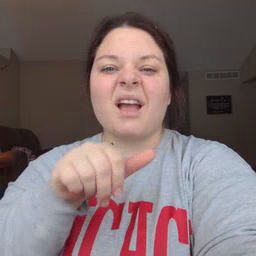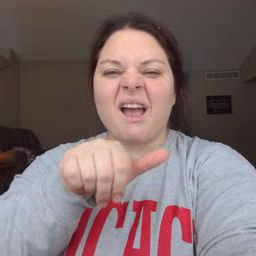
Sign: any